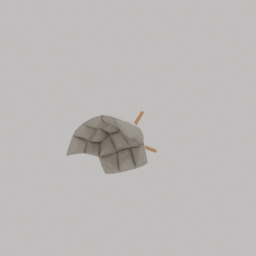
Label: furniture